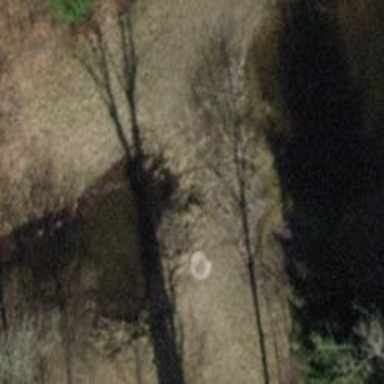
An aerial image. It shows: Culvert tunnel underneath ditch.